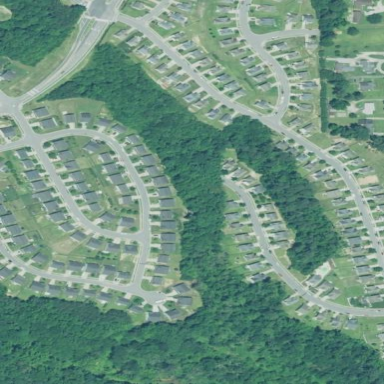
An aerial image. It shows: Residential area within neighborhood.